Question: I'm trying to make a box that the bottom right border has to be a diagonal line, like in the image below:

Has anyone an idea of how can I do it without using a background image?
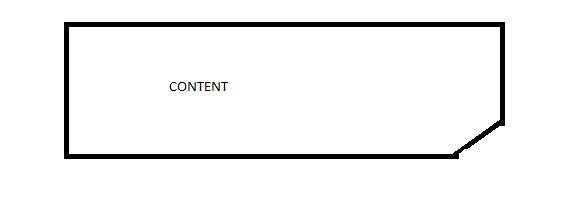
Answer: - <URL>
'''
* {
margin: 0;
padding: 0;
box-sizing: border-box;
}
body {
padding: 20px 60px;
}
.btn,
.btn span{
width: 300px;
height: 100px;
display: inline-block;
position: relative;
color: #e74c3c;
font: bold 18px/100px'segoe ui';
text-transform: uppercase;
text-align: center;
text-decoration: none;
overflow: hidden;
padding: 2px;
}
.btn span {
width: 100%;
height: 100%;
}
.btn:before,
.btn span:before{
content:'';
position: absolute; right: -500%;
width: 1100%;
height: 1100%;
background: #c00;
z-index: -1;
}
.btn:hover span{
color: #000;
}
.btn:hover:before{
background: #000;
}
/* ----- btn-left-top ----- */
.btn-left-top:before,
.btn-left-top span:before{
top: 20px;
transform-origin: 46% top;
transform: rotate(-45deg);
}
.btn-left-top span:before{
top: 19px;
background: #fff;
}
/* ----- btn-left-bottom ----- */
.btn-left-bottom:before,
.btn-left-bottom span:before{
bottom: 20px;
transform-origin: 46% bottom;
transform: rotate(45deg);
}
.btn-left-bottom span:before{
bottom: 19px;
background: #fff;
}
/* ----- btn-right-top ----- */
.btn-right-top:before,
.btn-right-top span:before{
top: 20px;
transform-origin: 54% top;
transform: rotate(45deg);
}
.btn-right-top span:before{
top: 19px;
background: #fff;
}
/* ----- btn-right-bottom ----- */
.btn-right-bottom:before,
.btn-right-bottom span:before{
bottom: 20px;
transform-origin: 54% bottom;
transform: rotate(-45deg);
}
.btn-right-bottom span:before{
bottom: 19px;
background: #fff;
}
'''
'''
<a href="#" class="btn btn-left-top">
<span>btn-left-top</span>
</a>
<a href="#" class="btn btn-right-top">
<span>btn-right-top</span>
</a>
<a href="#" class="btn btn-right-bottom">
<span>btn-right-bottom</span>
</a>
<a href="#" class="btn btn-left-bottom">
<span>btn-left-bottom</span>
</a>
'''
- <URL>
'''
* {
margin: 0;
padding: 0;
}
body {
padding: 20px 60px;
}
.btn{
width: 300px;
height: 100px;
display: inline-block;
position: relative;
border: 4px solid #e74c3c;
color: #e74c3c;
font: bold 18px/100px 'segoe ui';
text-transform: uppercase;
text-align: center;
text-decoration: none;
}
.btn > span:before {
content: '';
position: absolute; bottom: 12px; right: 9px;
width: 66px;
height: 66px;
transform: rotate(45deg);
z-index: 1;
border-right: 4px solid #e74c3c;
}
.btn:before,
.btn:after{
content: '';
position: absolute; bottom: -4px; right: -4px;
}
.btn:before{
width: 47px;
height: 0;
border-bottom: 4px solid #fff;
}
.btn:after{
width: 0;
height: 47px;
border-right: 4px solid #fff;
}
.btn:hover{
border: 4px solid #4169E1;
color: #4169E1;
}
.btn:hover > span:before{
border-right: 4px solid #4169E1;
}
'''
'''
<a href="#" class="btn">
<span>test</span>
</a>
'''
<URL>